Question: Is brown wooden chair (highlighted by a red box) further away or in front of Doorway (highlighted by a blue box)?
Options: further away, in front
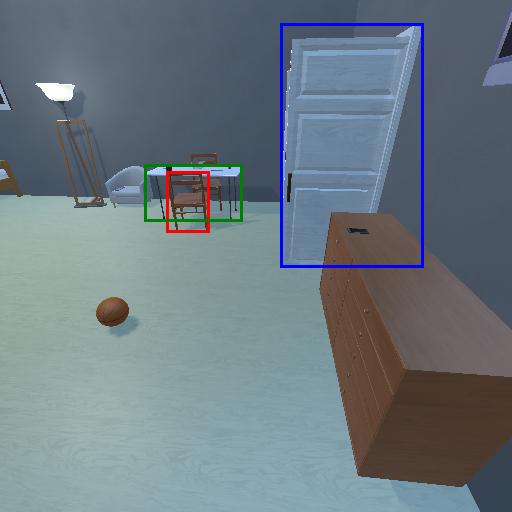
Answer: further away